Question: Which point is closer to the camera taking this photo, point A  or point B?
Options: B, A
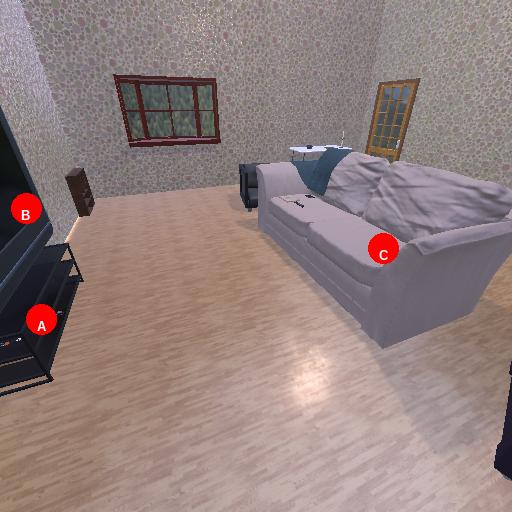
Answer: B